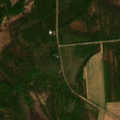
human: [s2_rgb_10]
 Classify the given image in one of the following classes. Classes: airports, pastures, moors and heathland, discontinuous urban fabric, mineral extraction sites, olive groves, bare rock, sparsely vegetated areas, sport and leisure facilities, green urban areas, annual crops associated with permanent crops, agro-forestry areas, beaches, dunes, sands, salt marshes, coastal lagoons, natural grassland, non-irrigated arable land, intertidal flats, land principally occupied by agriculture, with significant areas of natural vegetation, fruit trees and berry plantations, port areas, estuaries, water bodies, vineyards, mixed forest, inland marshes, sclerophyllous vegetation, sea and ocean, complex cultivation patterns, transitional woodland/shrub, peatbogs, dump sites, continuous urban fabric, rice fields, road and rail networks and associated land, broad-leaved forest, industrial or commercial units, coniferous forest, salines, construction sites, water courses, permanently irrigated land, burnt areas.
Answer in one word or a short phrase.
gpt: non-irrigated arable land, coniferous forest, transitional woodland/shrub, peatbogs